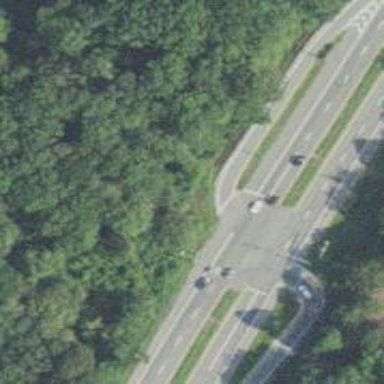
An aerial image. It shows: Expressway with asphalt surface. It is trunk link road with jughandle junction.